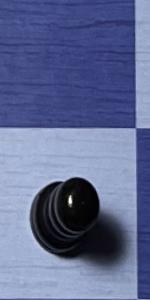
Label: Empty